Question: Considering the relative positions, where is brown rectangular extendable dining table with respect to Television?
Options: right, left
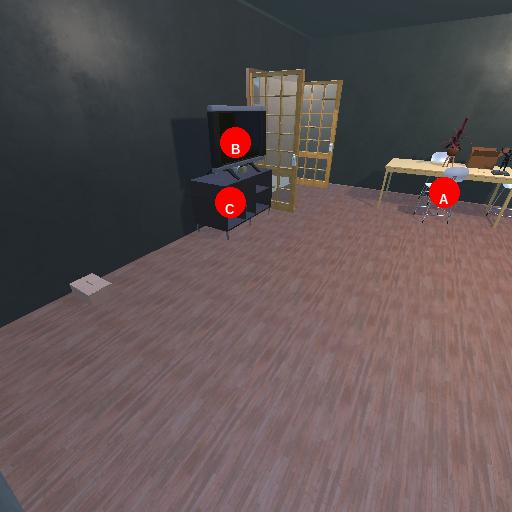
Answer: right